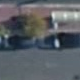
Vehicle type: Car